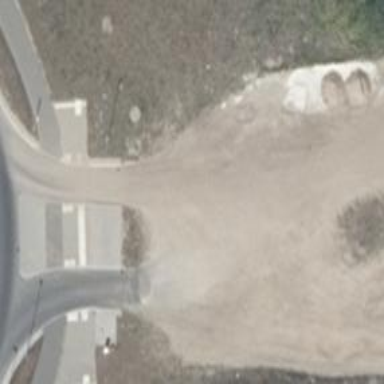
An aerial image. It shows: Residential road with compacted surface.